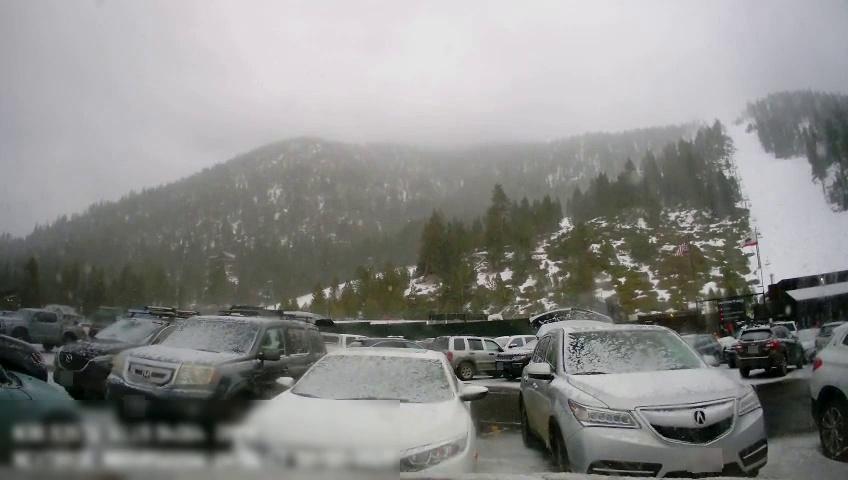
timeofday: Day
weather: Snowy
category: Vehicles | Car
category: Vehicles | Car
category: Vehicles | SUV
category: Vehicles | Truck
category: Vehicles | SUV
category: Vehicles | Car
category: Vehicles | SUV
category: Vehicles | SUV
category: Vehicles | SUV
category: Vehicles | SUV
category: Vehicles | Truck
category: Vehicles | Truck
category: Vehicles | SUV
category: Vehicles | SUV
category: Vehicles | SUV
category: Vehicles | Car
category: Vehicles | Car
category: Vehicles | SUV
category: Drivable Space